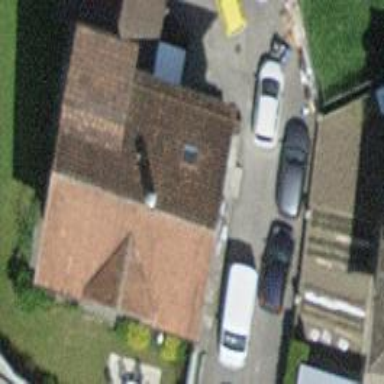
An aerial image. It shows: Gabled roof on residential building.